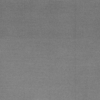
Label: dusty